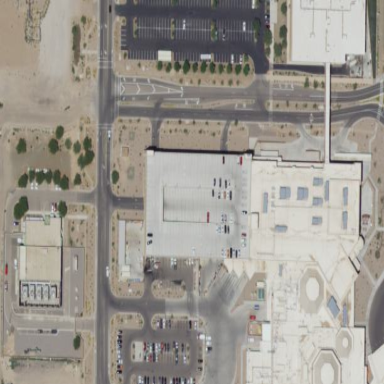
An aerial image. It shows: Commercial building that serves as parking garage.